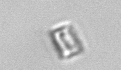
Label: Bacillariophyceae_morphotype1